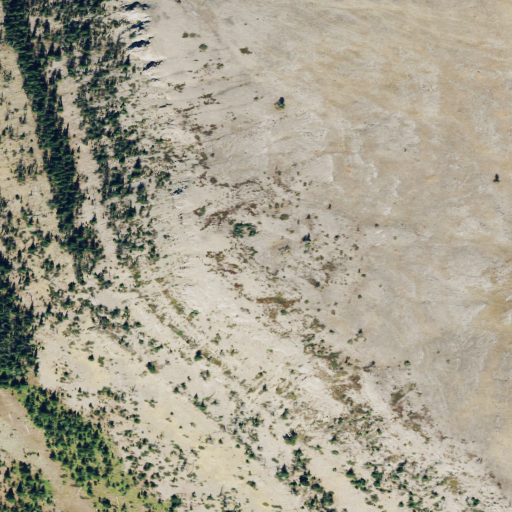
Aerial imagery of mountain in Montana named Danaher Mountain containing barren land, evergreen forest, grassland, and shrub